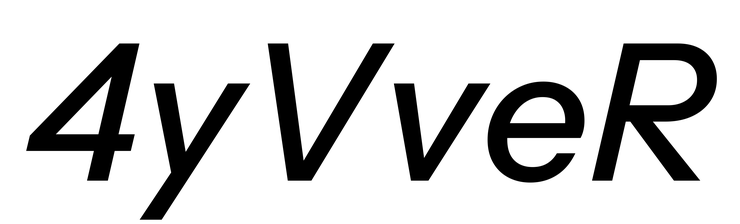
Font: InstrumentSans-Italic_Medium_Italic